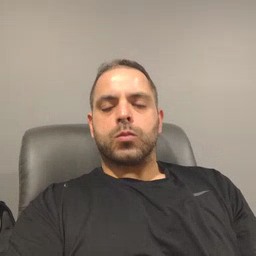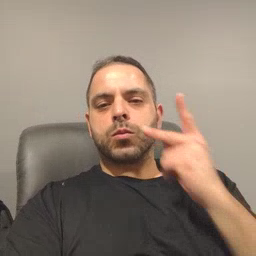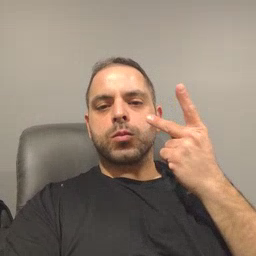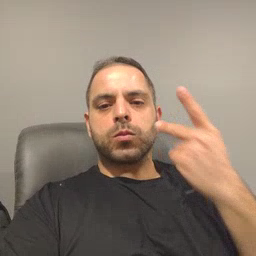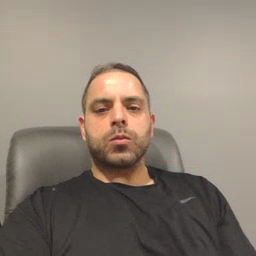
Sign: kitty